Field crop: maize
Growth stage: 2
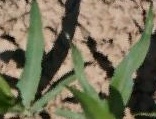
Species: maize